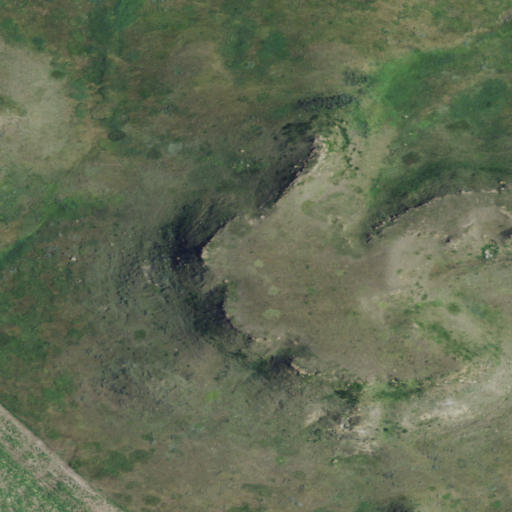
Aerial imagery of mountain in North Dakota named Jackrabbit Butte containing grassland, deciduous forest, and cultivated crops